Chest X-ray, AP view. Patient: 46 years old, sex M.
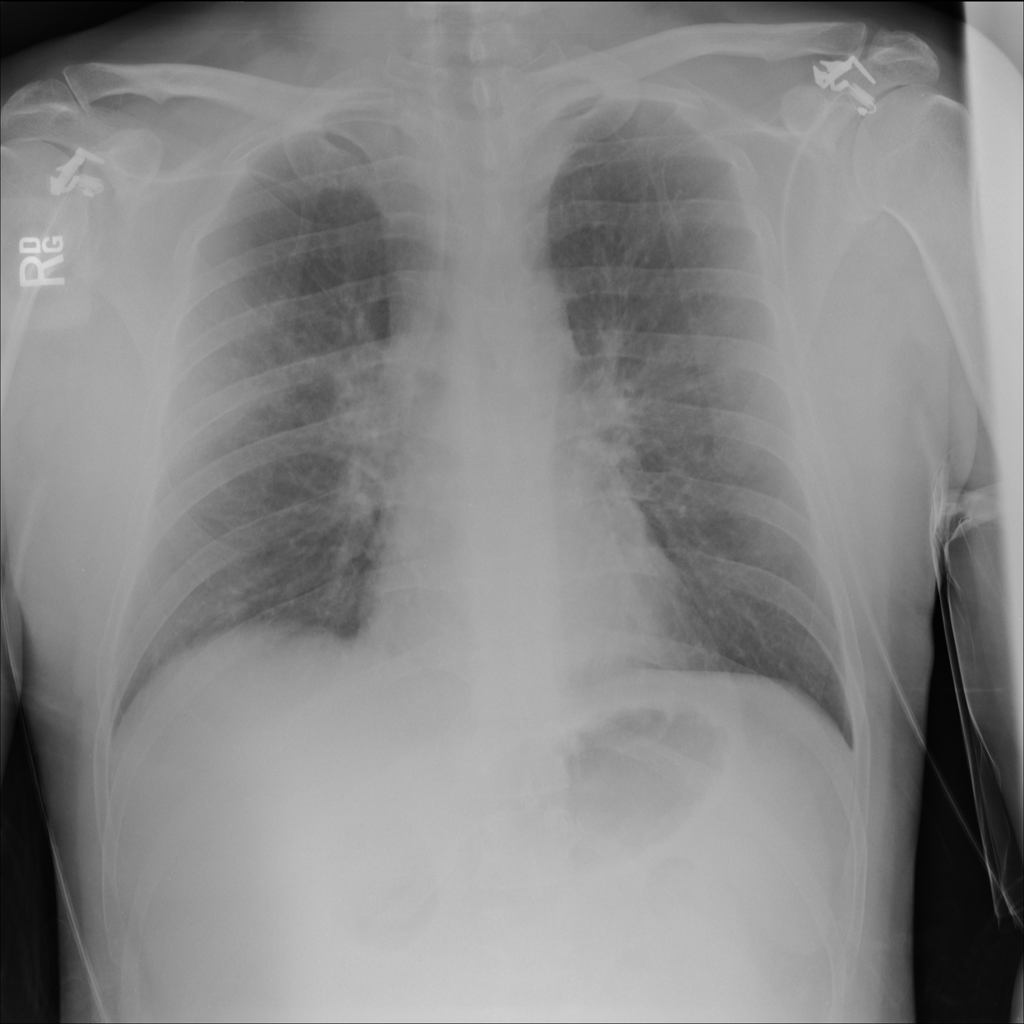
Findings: No Finding